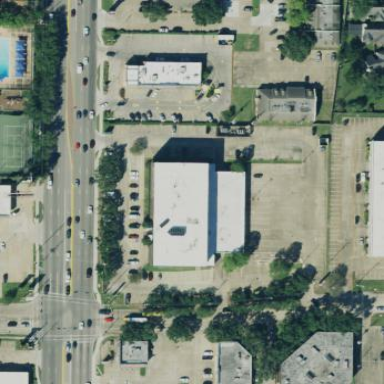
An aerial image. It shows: Bank building.